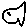
Label: fish